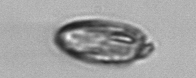
Label: Katodinium_or_Torodinium